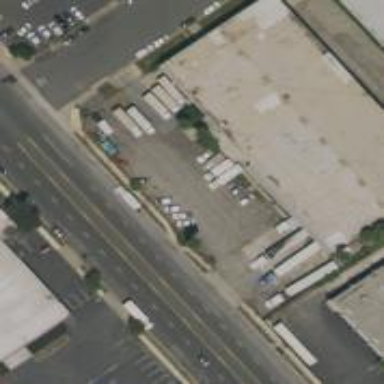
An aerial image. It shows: Warehouse.